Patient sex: M
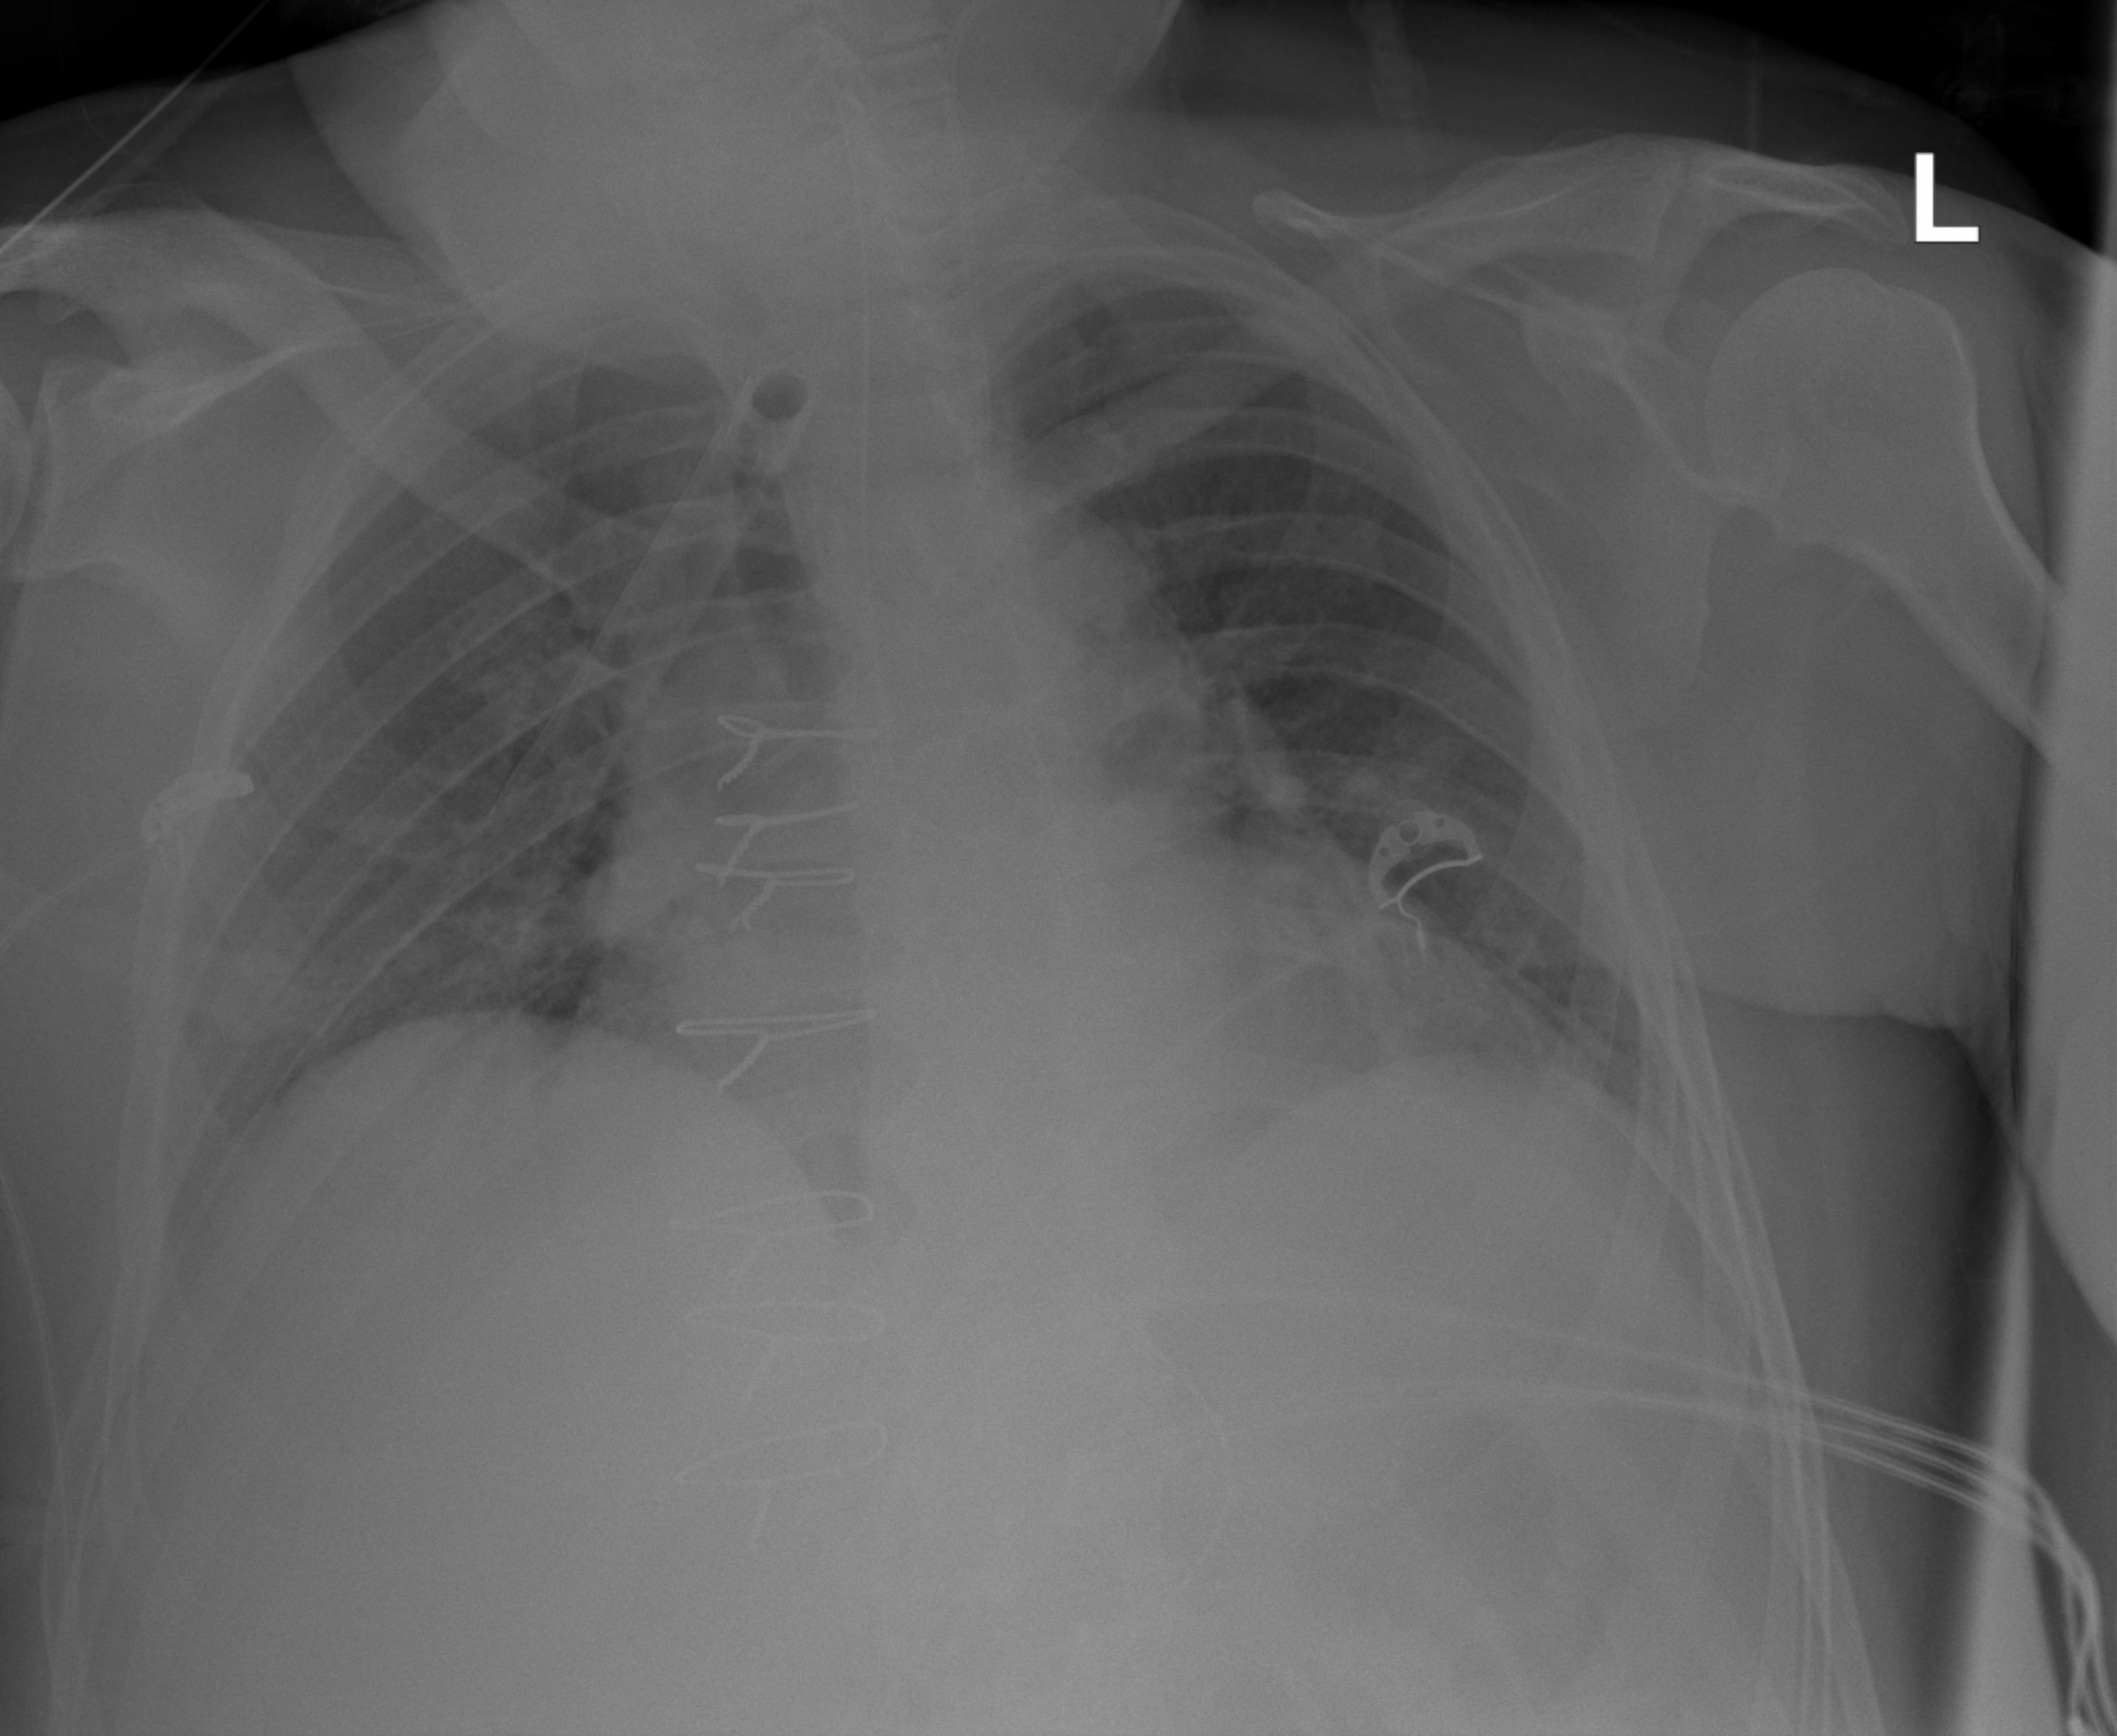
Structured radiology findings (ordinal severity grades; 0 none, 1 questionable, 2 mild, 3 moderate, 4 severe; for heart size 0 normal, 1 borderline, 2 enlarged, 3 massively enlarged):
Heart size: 2
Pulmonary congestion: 0
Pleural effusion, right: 0
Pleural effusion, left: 0
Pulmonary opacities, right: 1
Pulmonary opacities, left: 0
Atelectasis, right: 2
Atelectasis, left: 2